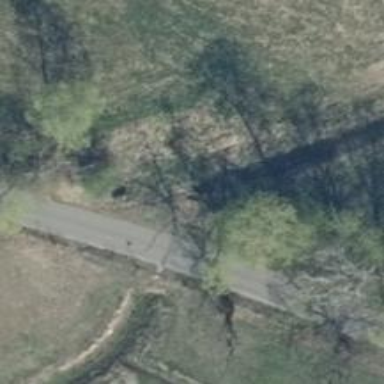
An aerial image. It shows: Residential road with asphalt surface. It includes bridge and has no sidewalks.